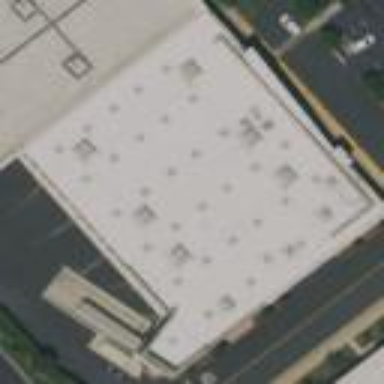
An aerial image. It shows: Retail building.